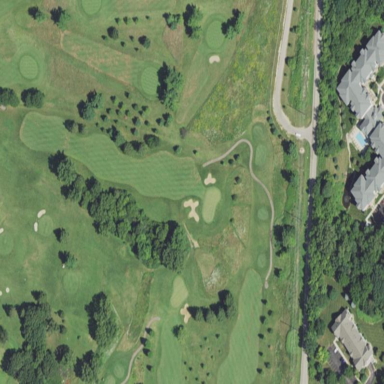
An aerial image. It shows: Golf fairway surrounded by grass.